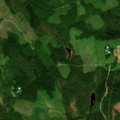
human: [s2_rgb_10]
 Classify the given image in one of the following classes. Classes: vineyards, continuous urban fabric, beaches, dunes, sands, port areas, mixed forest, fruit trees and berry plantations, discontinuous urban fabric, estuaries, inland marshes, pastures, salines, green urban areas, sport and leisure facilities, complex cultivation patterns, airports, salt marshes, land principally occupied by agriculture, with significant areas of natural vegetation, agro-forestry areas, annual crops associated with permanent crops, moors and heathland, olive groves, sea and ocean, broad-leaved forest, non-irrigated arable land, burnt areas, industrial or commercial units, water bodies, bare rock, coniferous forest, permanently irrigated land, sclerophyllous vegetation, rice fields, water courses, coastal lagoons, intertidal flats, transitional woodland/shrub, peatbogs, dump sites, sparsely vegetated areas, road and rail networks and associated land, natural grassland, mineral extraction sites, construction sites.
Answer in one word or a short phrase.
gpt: coniferous forest, mixed forest, transitional woodland/shrub